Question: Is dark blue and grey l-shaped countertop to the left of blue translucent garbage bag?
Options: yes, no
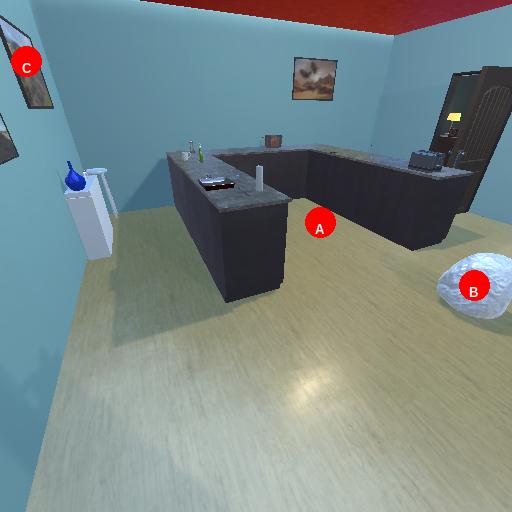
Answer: yes